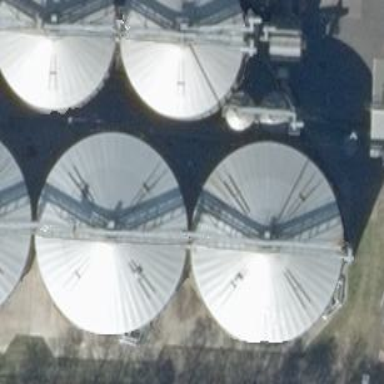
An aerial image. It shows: Storage tank that is man-made.